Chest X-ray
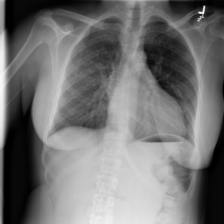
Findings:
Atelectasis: negative
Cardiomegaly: positive
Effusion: negative
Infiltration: negative
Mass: negative
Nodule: negative
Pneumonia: negative
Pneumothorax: negative
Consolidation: negative
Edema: negative
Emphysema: negative
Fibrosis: negative
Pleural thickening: negative
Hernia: negative